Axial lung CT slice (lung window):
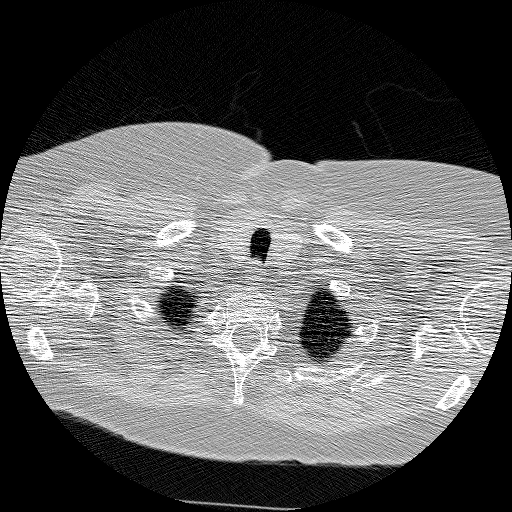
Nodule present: no